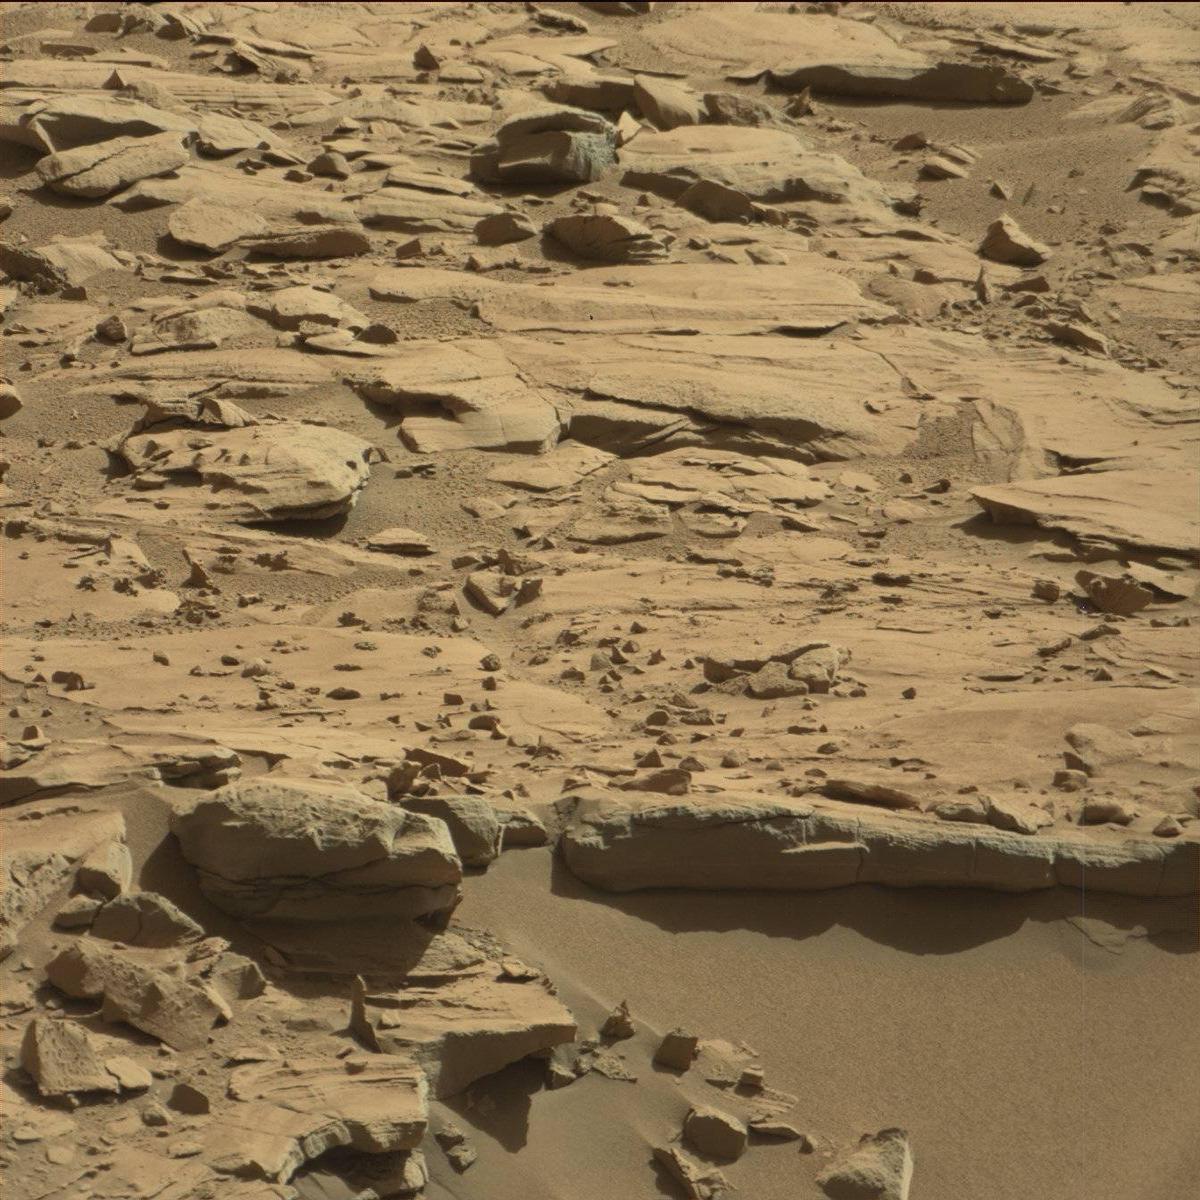
Terrain classes present: Bedrock, Sand / Soil